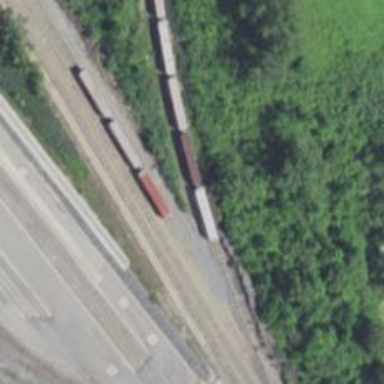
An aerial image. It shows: Rail spur service.